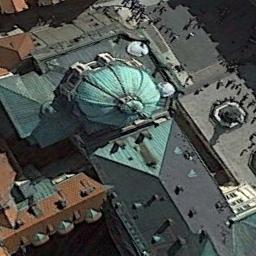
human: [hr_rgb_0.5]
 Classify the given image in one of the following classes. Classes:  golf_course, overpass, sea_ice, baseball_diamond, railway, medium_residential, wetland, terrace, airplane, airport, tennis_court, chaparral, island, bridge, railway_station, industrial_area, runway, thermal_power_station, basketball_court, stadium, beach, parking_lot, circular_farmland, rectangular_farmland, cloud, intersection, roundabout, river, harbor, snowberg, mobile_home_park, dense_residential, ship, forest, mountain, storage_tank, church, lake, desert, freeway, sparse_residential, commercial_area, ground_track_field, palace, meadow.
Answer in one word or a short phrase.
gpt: church